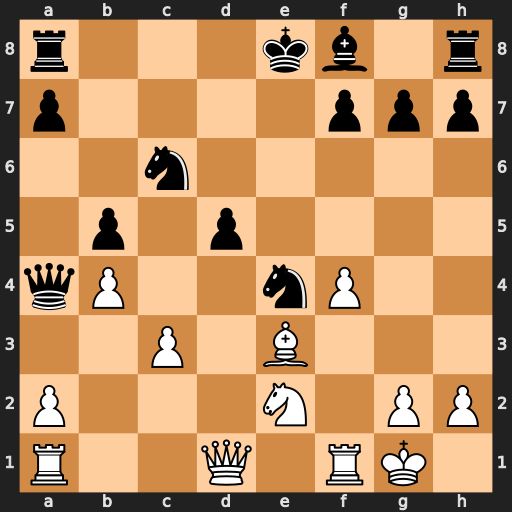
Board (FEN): r3kb1r/p4ppp/2n5/1p1p4/qP2nP2/2P1B3/P3N1PP/R2Q1RK1
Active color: w
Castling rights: kq
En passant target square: -
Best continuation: Qxd5 Rc8 Qxe4+